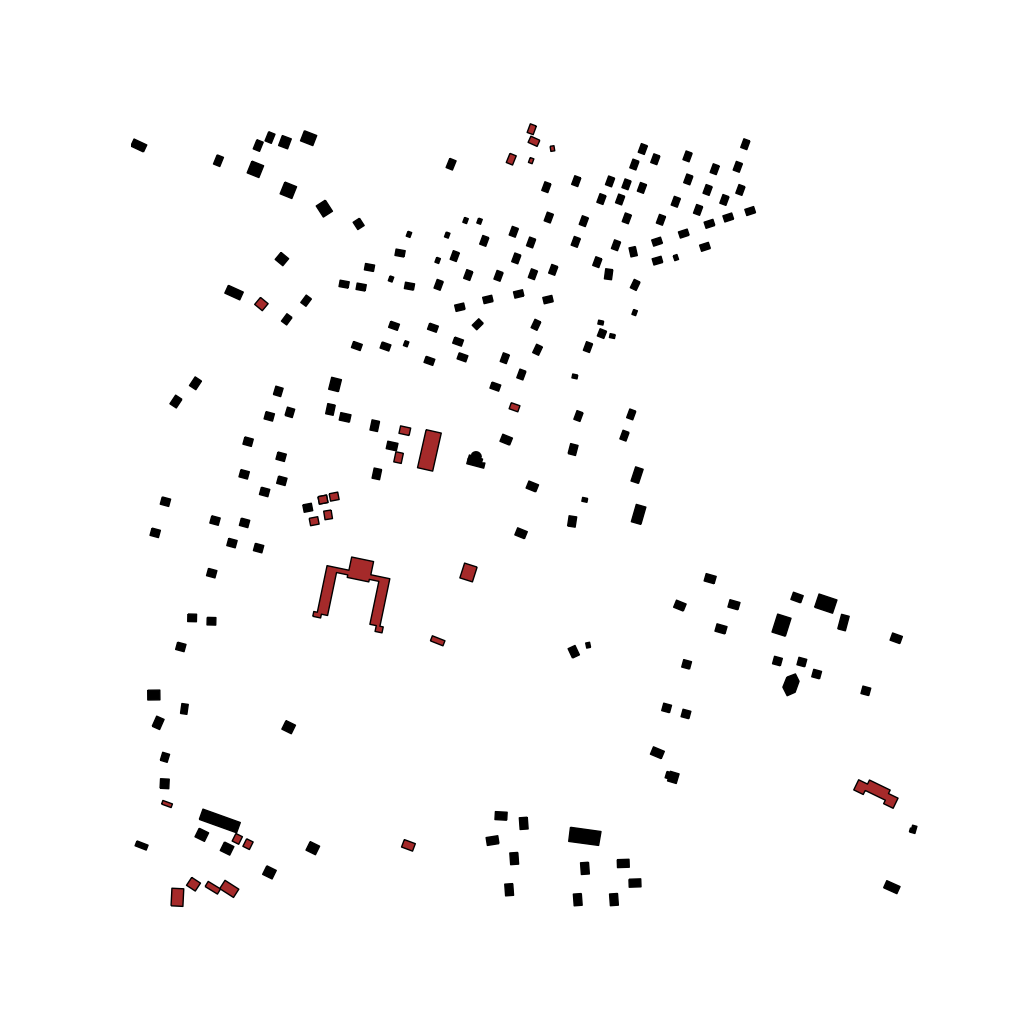
Tags: overhead vector_map, recreation, individual_rise, low_rise, density_2, Building, Facility, 1.0 km²